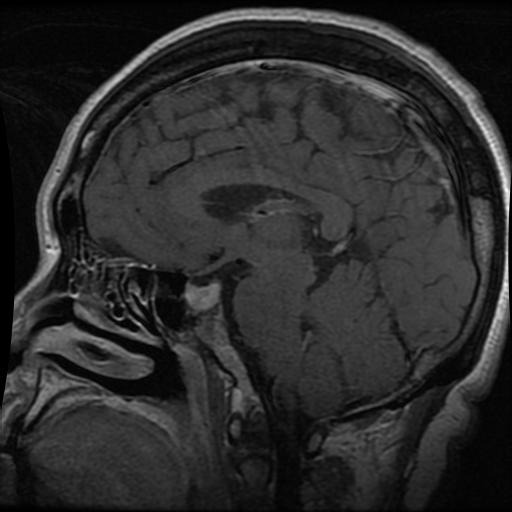
Label: pituitary